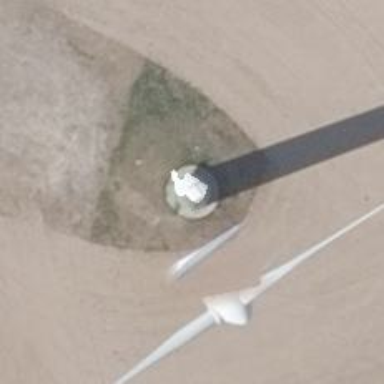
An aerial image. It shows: Wind power generator.